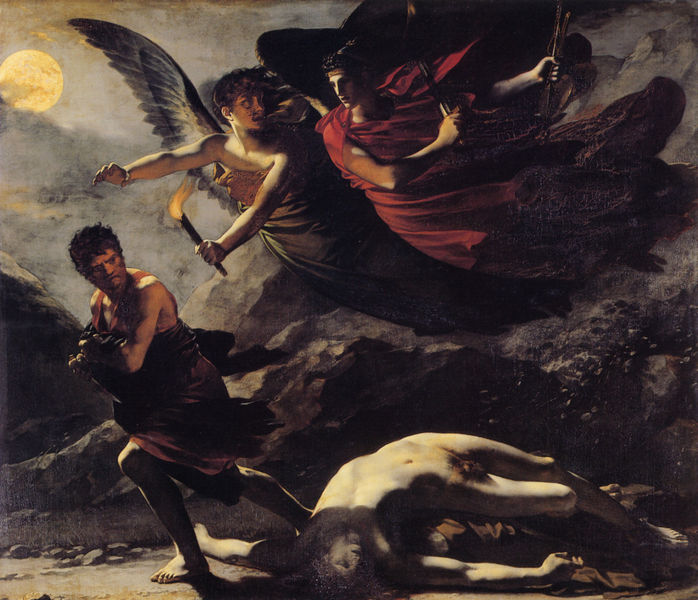
Titel: La Justice et la Vengeance divine poursuivant le Crime, Die Justiz und die Rache verfolgen gemeinsam das Verbrechen
Künstler: Pierre Paul Prudhon
Standort: Paris
Institution: Musée du Louvre
Schlagwörter: akt, berg, dunkel, felsen, feuer, flügel, gemälde, gestein, gott, hand, himmel, körper, mann, nackt, schatten, umhang, weiß, wolken, sand, grau, hell, licht, männer, nacht, schwarz, szene, rot, tuch, weg, malerei, bart, arm, arme, böse, federn, leiche, mord, rache, stein, steine, tod, tot, toter, trauer, hände, hügel, wind, sonne, boden, dunkelheit, gewand, gewänder, kind, mutter, fliegen, kreis, rund, engel, beine, füße, liegen, laufen, berge, fels, gebirge, nebel, geröll, krieg, sturm, finster, nabel, geschlecht, scham, mondlicht, flucht, barfuss, penis, mond, flamme, unbekleidet, motiv, religion, schweben, stürmen, mondschein, greifen, hass, raub, schwert, schwerter, gemetzel, tote, fliehen, hell-dunkel, rennen, schwester, allegorie, mythologie, moral, gerechtigkeit, armband, leib, kraushaar, jesus, leichnam, gut, altes testament, götter, hölle, teufel, zeus, mythos, verfolgung, ermordung, schwingen, brüder, sünde, vertreibung, mort, totenstarre, bote, geliebte, girodet, fackel, erschlagen, peinture, menschlich, christentum, wiederholung, ungleichheit, pfeile, lune, nuit, vollmond, bruder, schwerz, göttinnen, kain, meurtre, fackeln, course, gekrümmt, nue, ange, gabriel, toto, fluch, geand, verbannung, tableau, drap, trieb, göttinnnen, hommes, combat, racheengel, neid, begleiten, bosheit, fuite, tierisch, teuflisch, schwäche, abel, brudermord, cheum, dualismus, eingenverantwortung, einmalig, flcuht, gewissen, himmelsgeschöpf, konsequenzen, leichenschmaus, lichtgeschöpf, menschengleichnis, mängelwesen, schattenwesen, stehelen, tatort, verdunkeln, warheit, epée, armeb, vol, flambeau, kainsmal, düster drohend, büder, torche, frere, vengeance, cain, fckel